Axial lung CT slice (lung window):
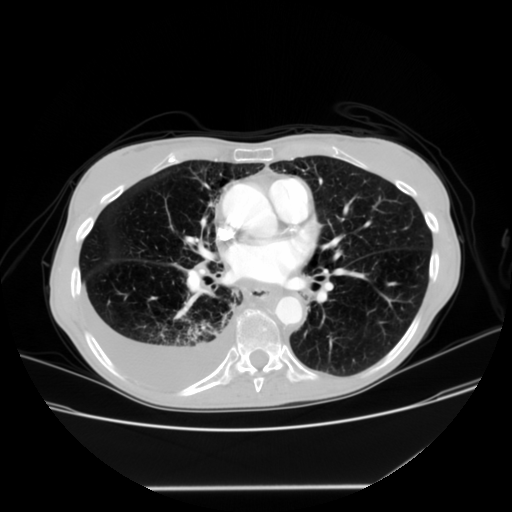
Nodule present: no